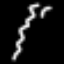
Label: squiggle